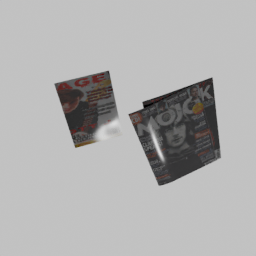
Label: tools